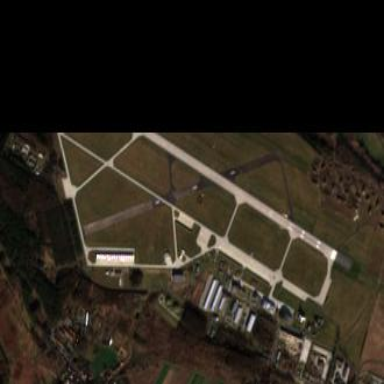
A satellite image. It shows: Military airfield located within aerodrome.